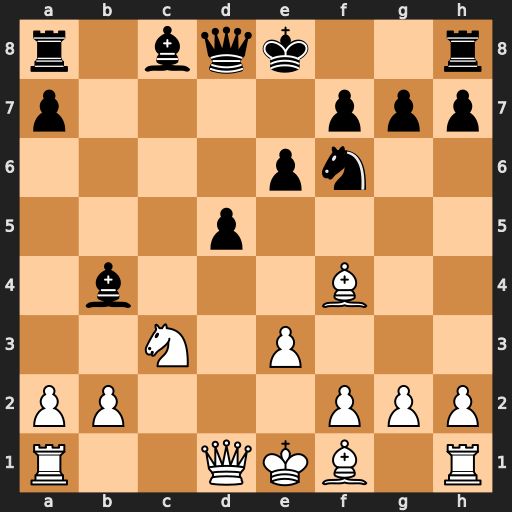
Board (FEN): r1bqk2r/p4ppp/4pn2/3p4/1b3B2/2N1P3/PP3PPP/R2QKB1R
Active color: w
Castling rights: KQkq
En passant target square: -
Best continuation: Qa4+ Bd7 Qxb4